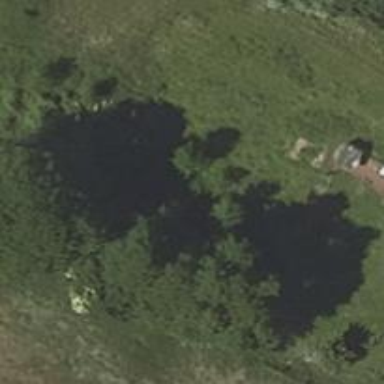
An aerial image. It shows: Deciduous broadleaved tree.